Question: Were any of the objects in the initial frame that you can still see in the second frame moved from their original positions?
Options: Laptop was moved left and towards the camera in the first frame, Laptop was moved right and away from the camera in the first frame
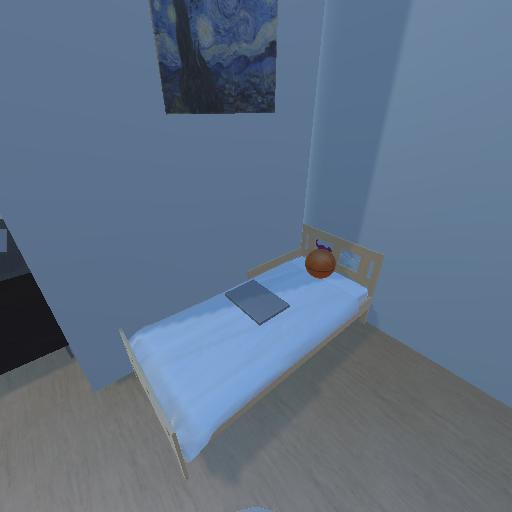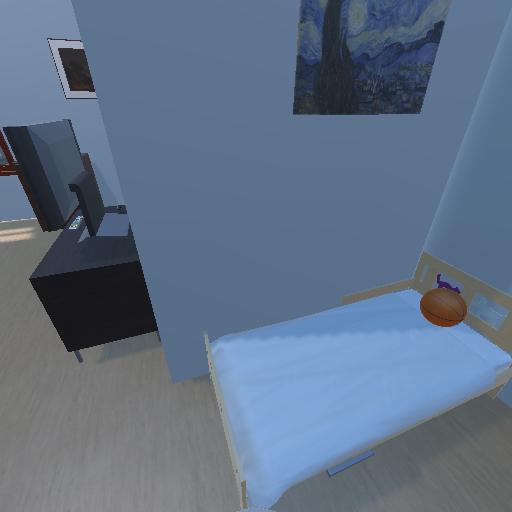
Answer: Laptop was moved left and towards the camera in the first frame